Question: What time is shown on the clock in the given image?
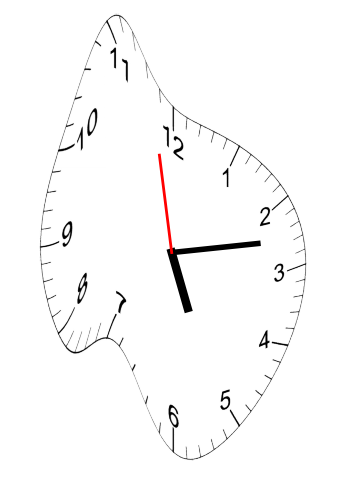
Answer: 05:12:58